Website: crate-barrel
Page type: billing-address
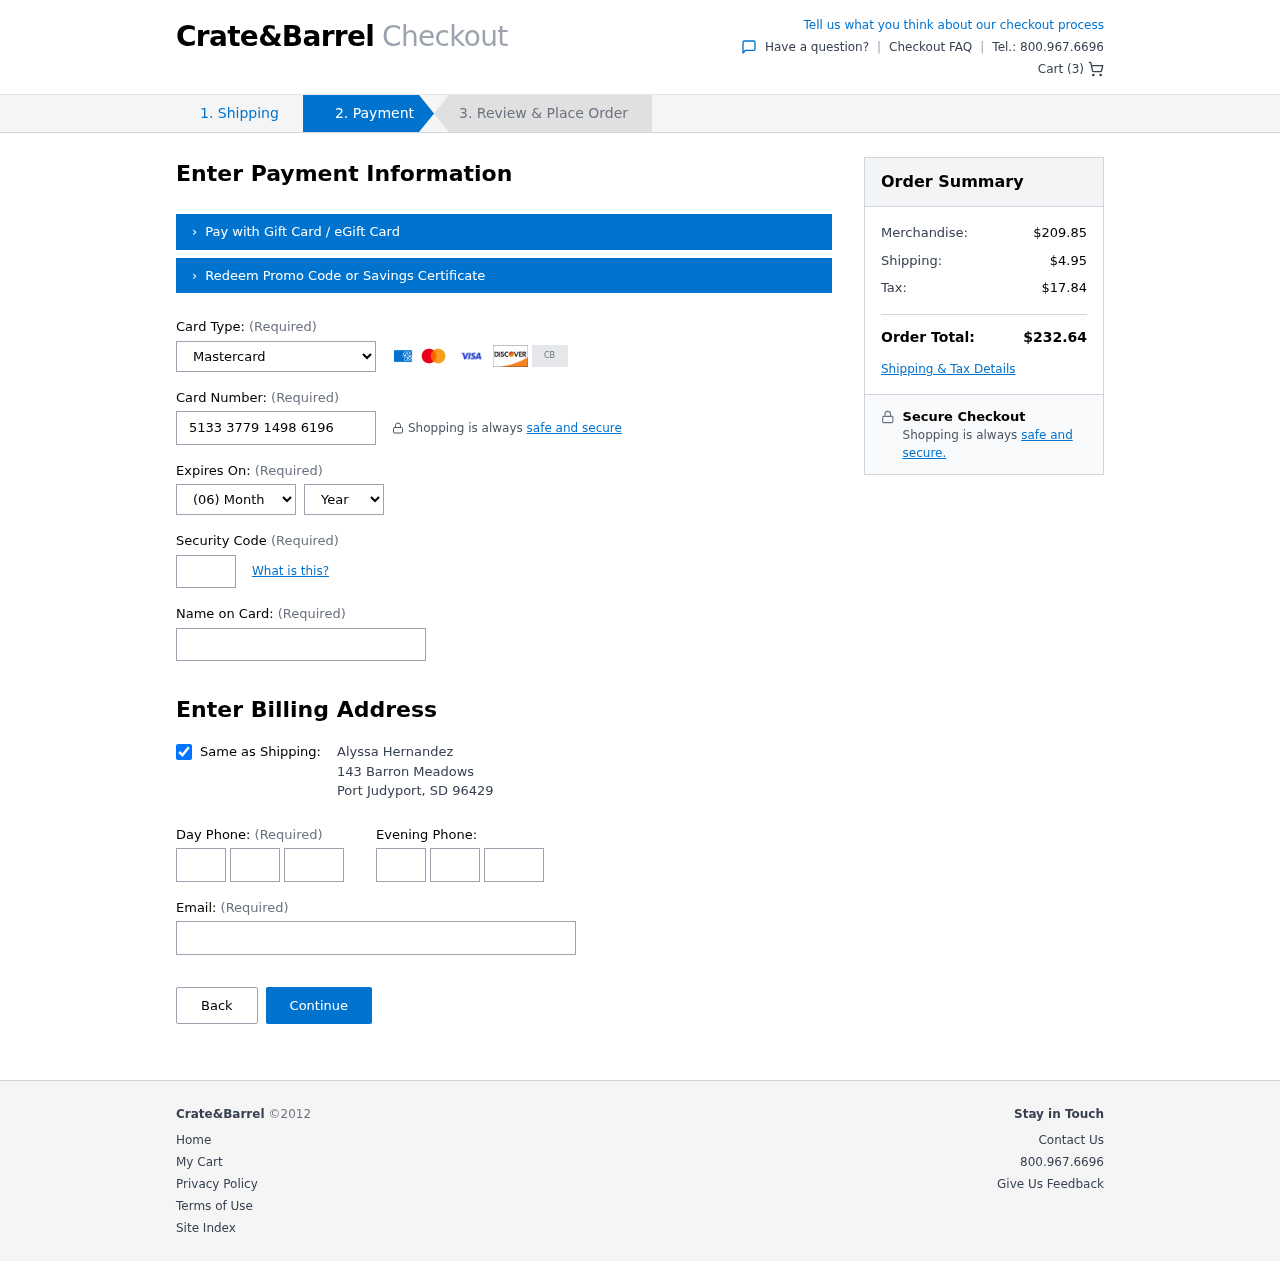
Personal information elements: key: PII_CARD_CVV
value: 447
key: PII_CARD_EXPIRY_MONTH
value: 06
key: PII_CARD_EXPIRY_YEAR
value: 29
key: PII_CARD_NUMBER
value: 5133 3779 1498 6196
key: PII_CARD_TYPE
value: Mastercard
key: PII_CITY
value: Port Judyport
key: PII_EMAIL
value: ahernandez@hotmail.com
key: PII_FULLNAME
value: Alyssa Hernandez
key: PII_PHONE_ALT_AREA
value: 815
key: PII_PHONE_ALT_PREFIX
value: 790
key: PII_PHONE_ALT_SUFFIX
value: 1369
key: PII_PHONE_AREA
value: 218
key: PII_PHONE_PREFIX
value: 420
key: PII_PHONE_SUFFIX
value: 8580
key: PII_POSTCODE
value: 96429
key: PII_STATE_ABBR
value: SD
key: PII_STREET
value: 143 Barron Meadows
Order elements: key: ORDER_NUM_ITEMS
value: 3
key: ORDER_SUBTOTAL
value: $209.85
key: ORDER_SHIPPING_COST
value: $4.95
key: ORDER_TAX
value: $17.84
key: ORDER_TOTAL
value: $232.64